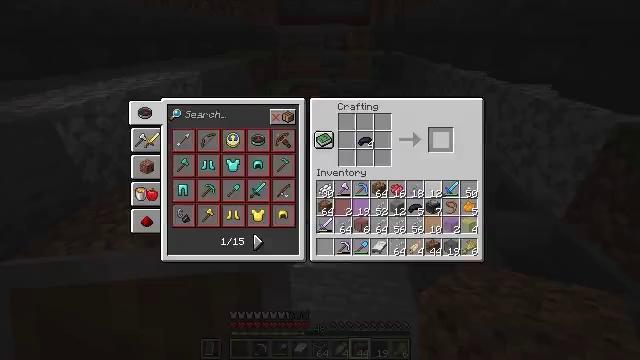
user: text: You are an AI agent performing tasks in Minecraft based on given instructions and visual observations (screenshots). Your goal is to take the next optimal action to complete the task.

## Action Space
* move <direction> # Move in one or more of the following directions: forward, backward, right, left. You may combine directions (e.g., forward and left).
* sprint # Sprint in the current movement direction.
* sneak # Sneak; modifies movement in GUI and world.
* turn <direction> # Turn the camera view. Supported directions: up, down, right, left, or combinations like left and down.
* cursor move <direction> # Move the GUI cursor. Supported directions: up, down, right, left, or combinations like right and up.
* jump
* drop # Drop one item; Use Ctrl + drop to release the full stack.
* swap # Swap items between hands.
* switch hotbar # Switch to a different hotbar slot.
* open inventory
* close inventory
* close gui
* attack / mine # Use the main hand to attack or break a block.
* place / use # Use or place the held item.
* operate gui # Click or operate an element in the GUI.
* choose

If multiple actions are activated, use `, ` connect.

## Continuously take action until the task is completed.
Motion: motion action
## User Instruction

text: Combine glass blocks and black dye to make black stained glass.
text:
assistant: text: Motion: no_op